Interaction volume radius: 5 \u00c5
Interaction volume height: 15 \u00c5
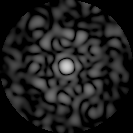
Disorder parameter: 0.7746